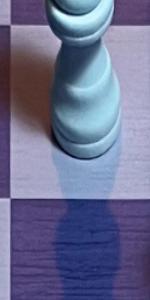
Label: Empty